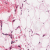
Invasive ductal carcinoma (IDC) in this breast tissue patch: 0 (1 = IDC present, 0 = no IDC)